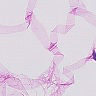
Metastatic tissue present: no